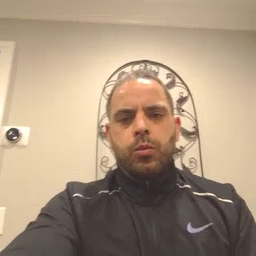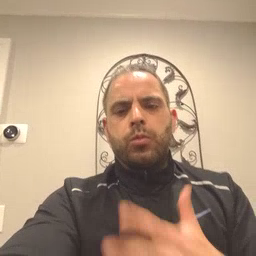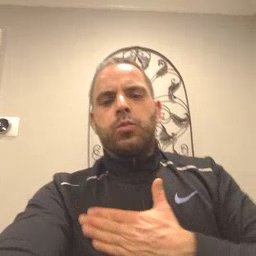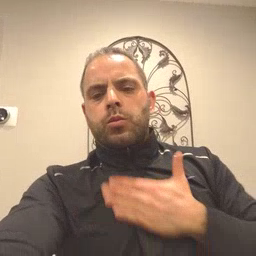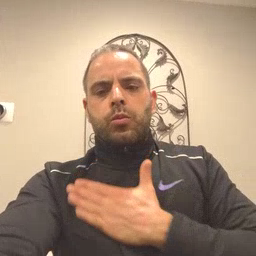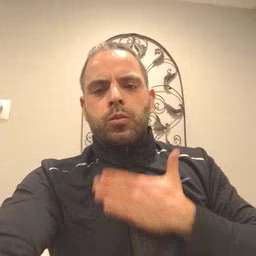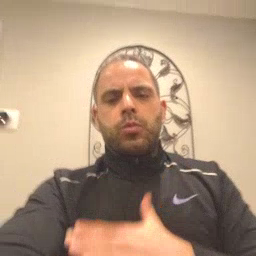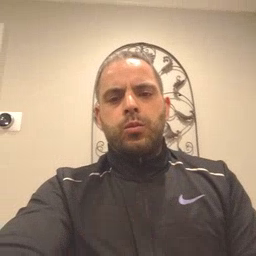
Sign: please